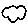
Label: cloud